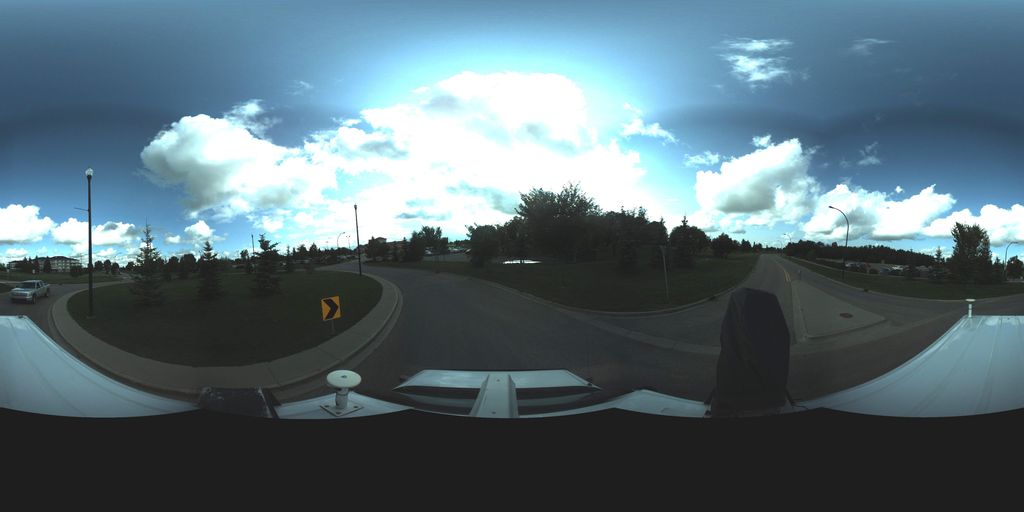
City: saskatoon